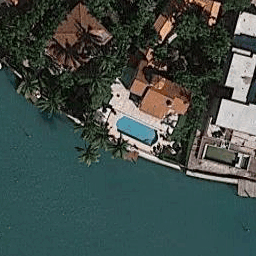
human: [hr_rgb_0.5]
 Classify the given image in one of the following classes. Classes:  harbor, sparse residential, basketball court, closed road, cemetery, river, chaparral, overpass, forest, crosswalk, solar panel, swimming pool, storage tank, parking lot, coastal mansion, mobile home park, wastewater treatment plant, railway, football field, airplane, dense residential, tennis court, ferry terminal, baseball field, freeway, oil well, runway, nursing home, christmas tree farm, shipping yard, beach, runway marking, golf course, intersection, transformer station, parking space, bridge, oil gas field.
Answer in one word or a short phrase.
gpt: coastal mansion